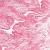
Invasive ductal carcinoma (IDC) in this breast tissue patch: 0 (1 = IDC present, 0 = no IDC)